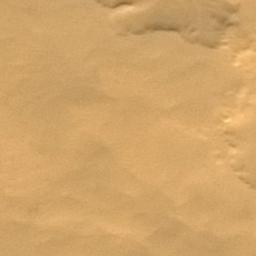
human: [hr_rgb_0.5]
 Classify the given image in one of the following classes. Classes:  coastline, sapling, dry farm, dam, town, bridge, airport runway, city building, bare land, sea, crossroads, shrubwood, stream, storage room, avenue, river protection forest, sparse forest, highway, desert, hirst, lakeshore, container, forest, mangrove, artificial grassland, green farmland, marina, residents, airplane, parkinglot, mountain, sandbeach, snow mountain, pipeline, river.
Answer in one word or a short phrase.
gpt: desert